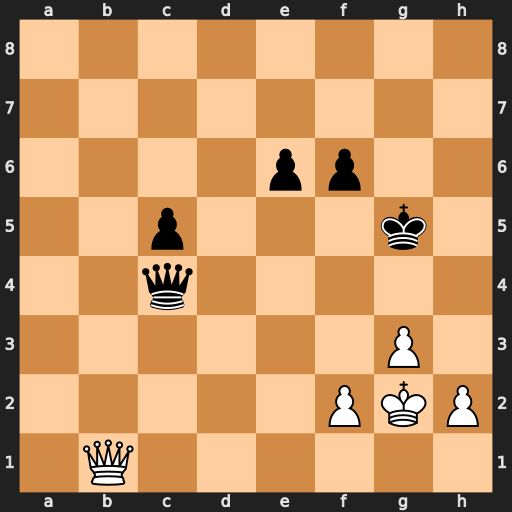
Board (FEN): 8/8/4pp2/2p3k1/2q5/6P1/5PKP/1Q6
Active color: w
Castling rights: -
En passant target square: -
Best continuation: Qh7 Qd5+ f3 Qd2+ Kh3 Qe3 f4+